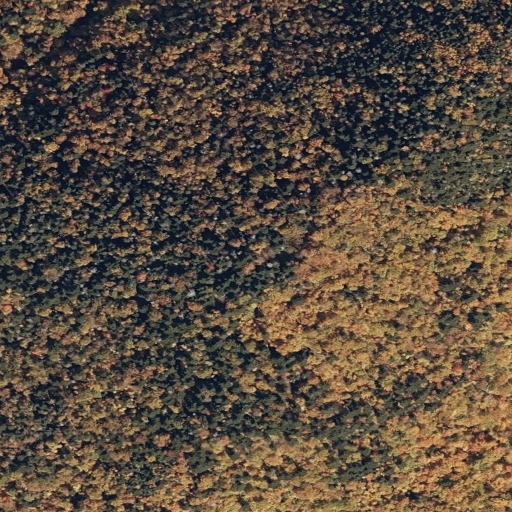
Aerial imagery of mountain in Maine named Gammon Mountain containing evergreen forest, mixed forest, and deciduous forest